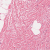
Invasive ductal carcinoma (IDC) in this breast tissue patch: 0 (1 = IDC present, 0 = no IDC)